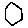
Label: hexagon